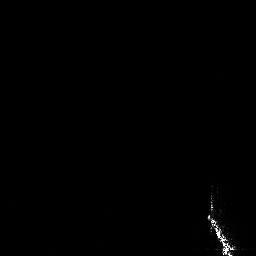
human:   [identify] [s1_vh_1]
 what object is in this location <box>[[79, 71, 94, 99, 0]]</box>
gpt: <ref>1 large ship at the bottom right</ref>